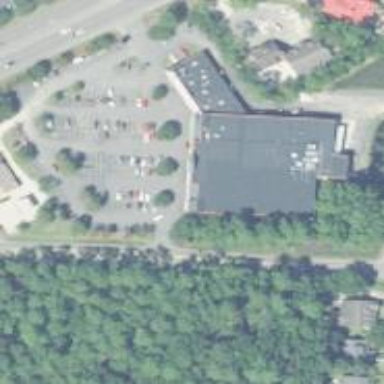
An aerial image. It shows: Supermarket.